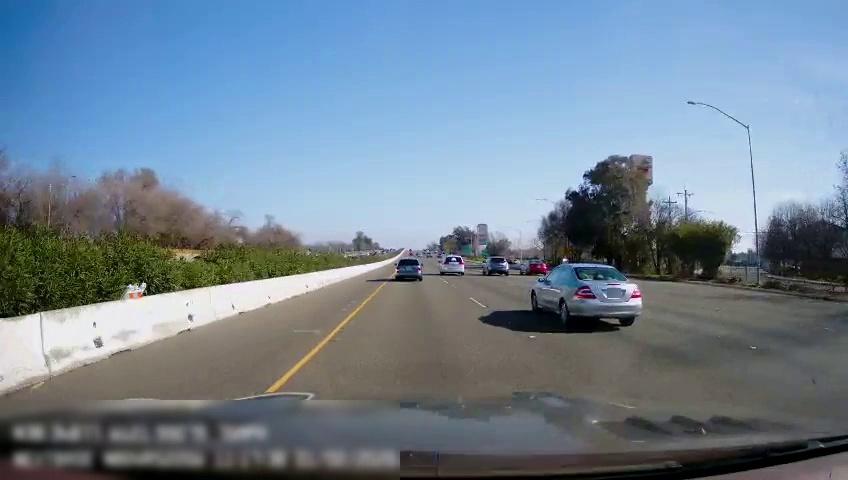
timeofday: Day
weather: Sunny
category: Drivable Space
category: Vehicles | Car
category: Vehicles | Car
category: Vehicles | Car
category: Vehicles | Car
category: Vehicles | SUV
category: Lanes | Current Lane
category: Lanes | Current Lane
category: Lanes | Alternate Lane